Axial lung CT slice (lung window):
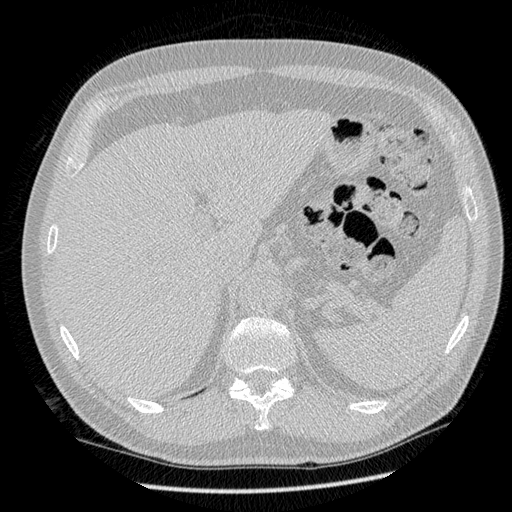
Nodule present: no